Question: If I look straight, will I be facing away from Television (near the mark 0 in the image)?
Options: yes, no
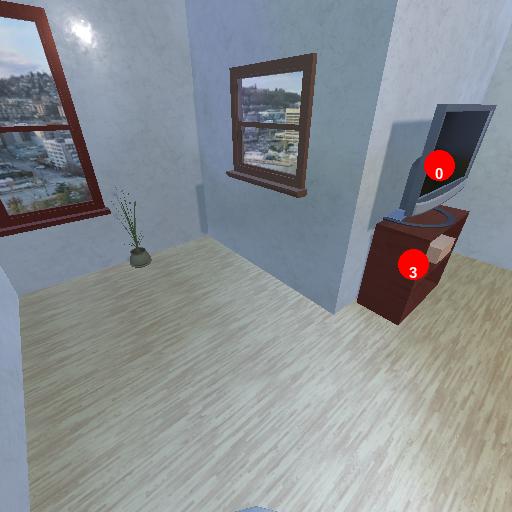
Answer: yes